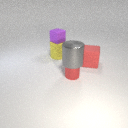
large red rubber cube in front of large yellow rubber cylinder